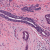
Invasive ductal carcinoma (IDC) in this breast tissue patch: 0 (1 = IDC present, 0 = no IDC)